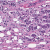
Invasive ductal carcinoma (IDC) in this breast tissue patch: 1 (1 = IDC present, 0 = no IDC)